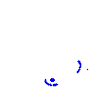
Particle: proton